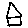
Label: house